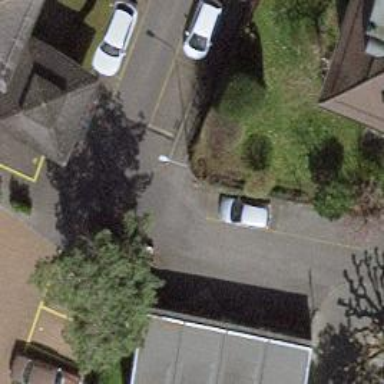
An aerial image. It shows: Residential road with asphalt surface.